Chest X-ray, PA view. Patient: 37 years old, sex F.
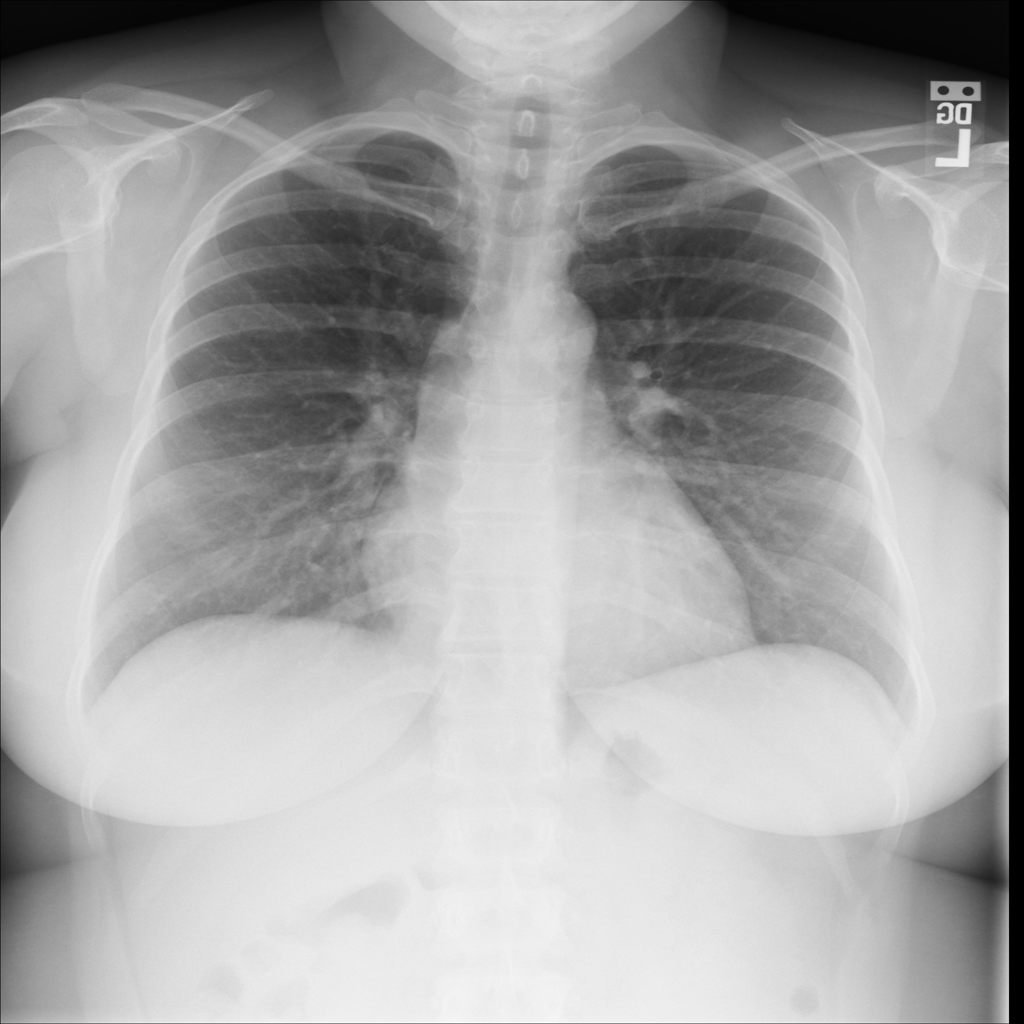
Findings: No Finding